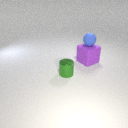
large purple rubber cube below small blue rubber sphere